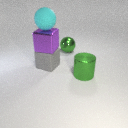
large green metal cylinder in front of large gray rubber cube